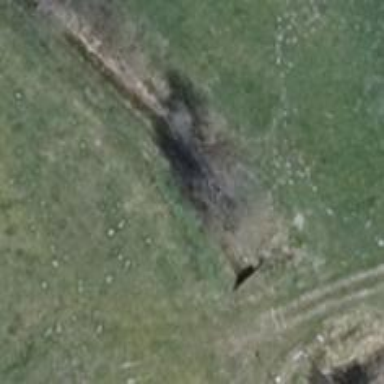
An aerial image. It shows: There is tunnel.